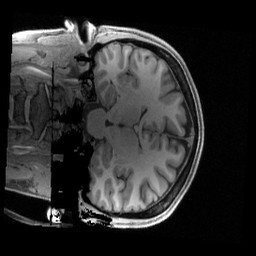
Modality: T1w
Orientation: coronal
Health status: healthy
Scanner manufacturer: siemens
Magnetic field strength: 3 T
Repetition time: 2.4 s
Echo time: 0.00222 s